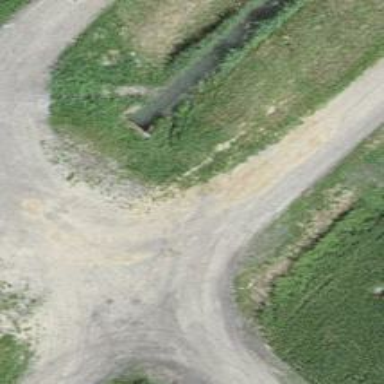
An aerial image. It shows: Tunnel.